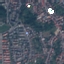
Label: Residential